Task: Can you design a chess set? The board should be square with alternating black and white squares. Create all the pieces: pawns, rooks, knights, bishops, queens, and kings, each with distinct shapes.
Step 3419:
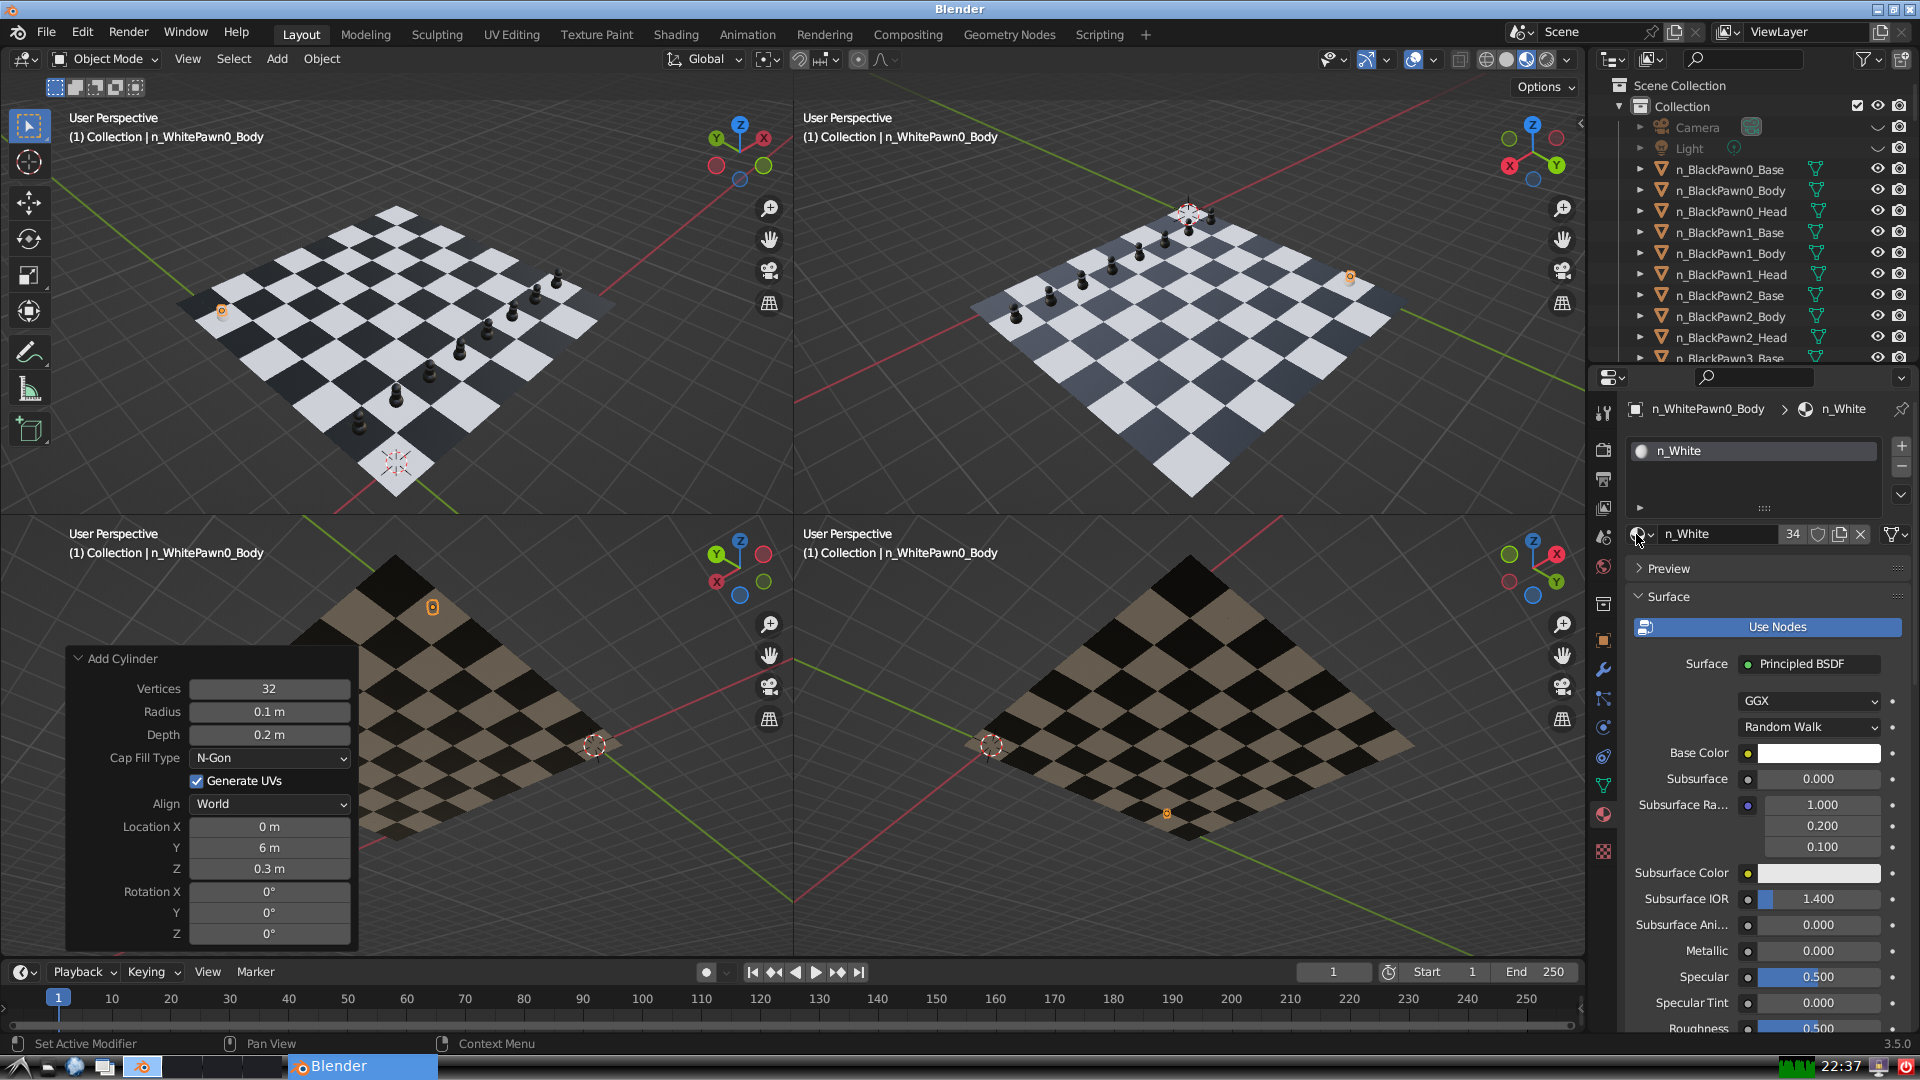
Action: {"mouse_move": [278, 58]}